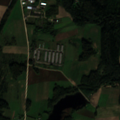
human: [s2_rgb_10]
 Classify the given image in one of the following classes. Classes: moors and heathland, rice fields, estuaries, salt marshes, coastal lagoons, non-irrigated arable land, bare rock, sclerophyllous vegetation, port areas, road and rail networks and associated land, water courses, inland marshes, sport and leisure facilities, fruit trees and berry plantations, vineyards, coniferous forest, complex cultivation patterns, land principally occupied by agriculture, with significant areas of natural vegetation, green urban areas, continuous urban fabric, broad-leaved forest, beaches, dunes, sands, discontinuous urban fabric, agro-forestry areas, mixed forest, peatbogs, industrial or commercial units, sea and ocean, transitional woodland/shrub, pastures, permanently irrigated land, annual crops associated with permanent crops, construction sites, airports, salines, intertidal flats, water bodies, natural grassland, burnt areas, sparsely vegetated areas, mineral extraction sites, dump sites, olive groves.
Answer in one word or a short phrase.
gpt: industrial or commercial units, non-irrigated arable land, complex cultivation patterns, land principally occupied by agriculture, with significant areas of natural vegetation, mixed forest, transitional woodland/shrub